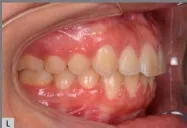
A-I) Post-treatment extraoral photographs.
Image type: medical_photograph (oral_photograph)